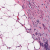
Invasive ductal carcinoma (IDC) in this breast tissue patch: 1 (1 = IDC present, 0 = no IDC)